Question: Custom button to open calendar is added to Jquery ui datepicker widget using code below.
button does not appear in same row as input field:

How to move button down so that it appears in same row with other elements ?
'''
setTimeout(function () {
$(elem).css({ "box-sizing": "border-box", width: "68px" }).datepicker({
dateFormat: 'dd.mm.yy',
showOn: 'button',
changeYear: true,
changeMonth: true,
showWeek: true,
showButtonPanel: true
})
.removeClass("ui-corner-all").addClass("ui-corner-left");
$(elem).next('button.ui-datepicker-trigger').button({
text: false,
icons: { primary: 'ui-icon-calculator' }
}).css({ width: '1em', height: '1em' })
.removeClass("ui-corner-all").addClass("ui-corner-right")
.find('span.ui-button-text')
.css({ padding: '0.1em' })
.siblings('span.ui-button-icon-primary')
.css({ marginLeft: "-8.5px", marginTop: "-8.5px" });
}, 100);
'''
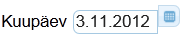
Answer: Try adding the same 'vertical-align' CSS property to both the input and button.
e.g., '$(elem).next('button.ui-datepicker-trigger').andSelf().css("verticalAlign", "middle");'